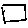
Label: square